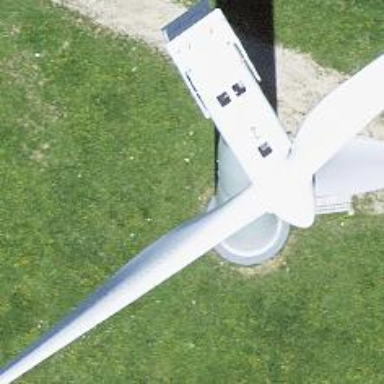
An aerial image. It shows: Wind generator with horizontal axis. The generator is wind turbine.